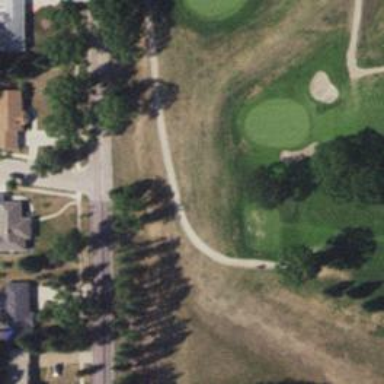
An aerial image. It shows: Service road used as golf cart path.